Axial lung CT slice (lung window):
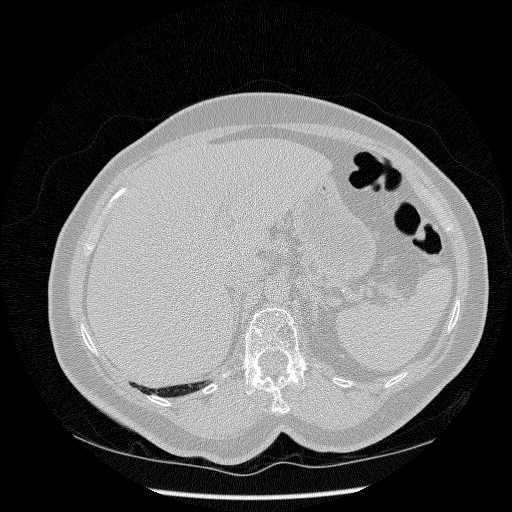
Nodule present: no